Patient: sex M, age 48
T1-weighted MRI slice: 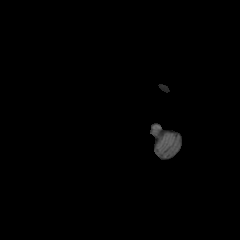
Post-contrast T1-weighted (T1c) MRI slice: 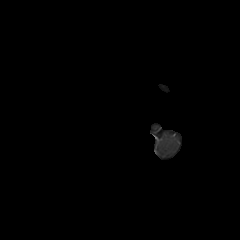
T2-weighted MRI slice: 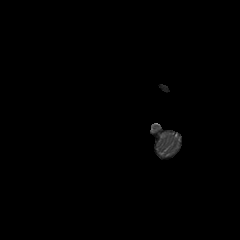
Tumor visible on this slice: no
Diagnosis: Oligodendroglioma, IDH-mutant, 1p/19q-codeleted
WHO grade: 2